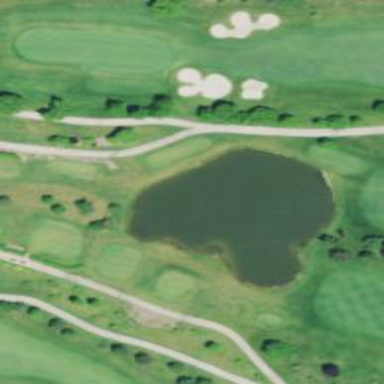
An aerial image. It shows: Water hazard in golf course. The hazard is natural water feature.